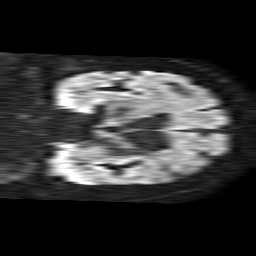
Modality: TRACE
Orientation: coronal
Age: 66
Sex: male
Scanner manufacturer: philips
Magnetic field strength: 1.5 T
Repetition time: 4.6 s
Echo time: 0.09059 s